CT reconstruction: vmi40
Segmentation target: lesions
Patient: F, age 66
ISS stage: Stage 2
Metal implant: no
Axial slice:
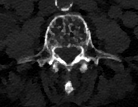
Sagittal slice:
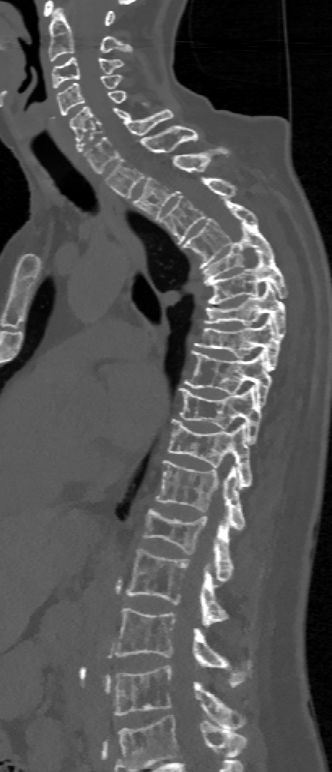